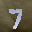
Label: 7